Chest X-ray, PA view. Patient: 61 years old, sex M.
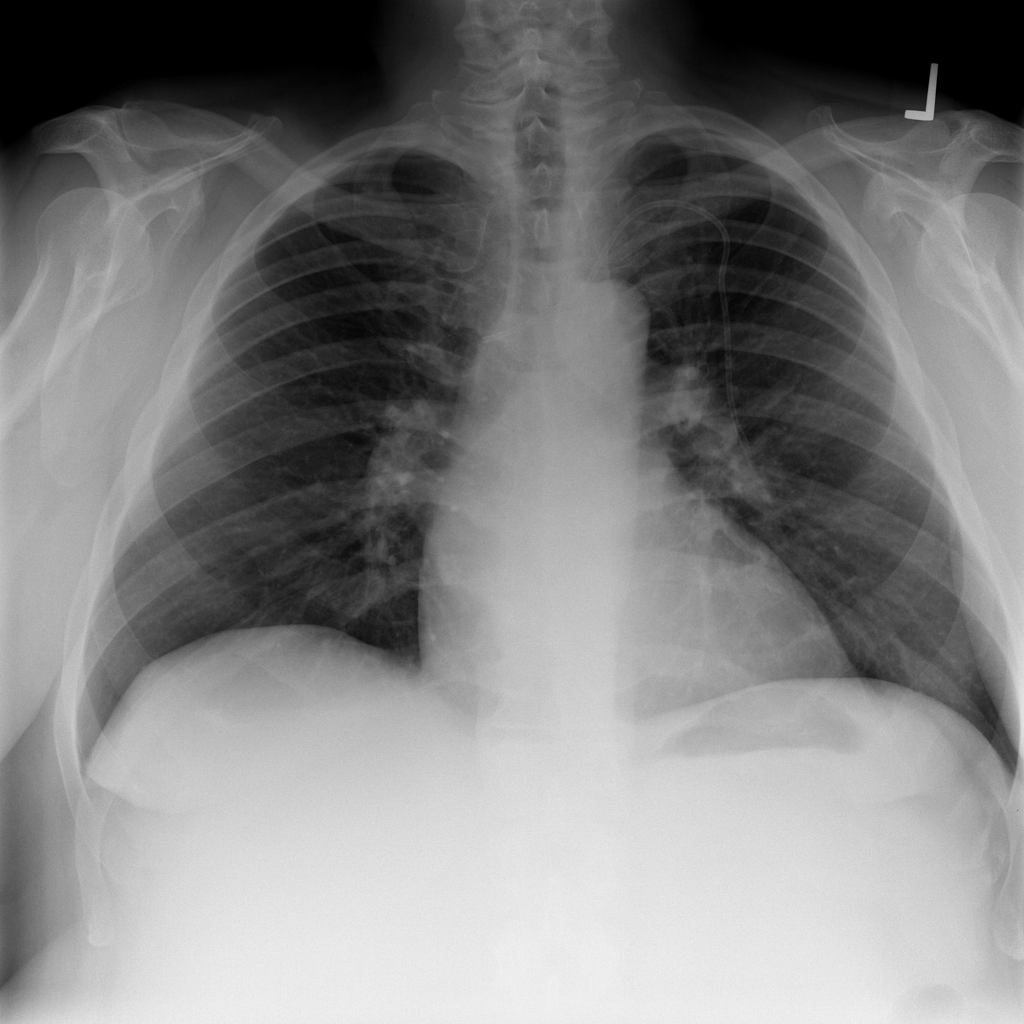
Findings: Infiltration